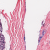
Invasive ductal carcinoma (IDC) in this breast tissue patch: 0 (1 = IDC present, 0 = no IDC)